Question: I have a table with books informations and the user must have the option to
sort the table as he wish.
There are three options:
'''
Author, Title, Edition
'''
all they can be ASCENDING or DESCENDING.
But there is no order in that selection. The user can select: or or even just .
The question is. Which way is better to create this in PHP? By Forms? Arrays? How can i suppose to manage this information to be like this?
'''
{"Author" => "Desc", "Title" => "Asc"}
'''
I've already got the sorting script, i just need to understand how can i manage customized information like this way. I think arrays would be better but how can i pass through Forms?
Here's a picture of the service just for those who did not understand:

Here's basically the code of everything until now:
'''
<?php
$file = file_get_contents('books.json');
$json = json_decode($file, true);
$json = array_map(function($a) { return $a['book'][0]; }, $json['books']);
foreach ($json as $key => $row):
$title[$key] = $row['Title'];
$author[$key] = $row['Author'];
$edition[$key] = $row['Edition'];
endforeach;
array_multisort($title, SORT_ASC, $author, SORT_ASC, $json); // This is the default
?>
<form method="post">
<table align="center">
<tr>
<td>
Sort By
</td>
<td>
Direction
</td>
</tr>
<tr>
<td>
<select class="select" id="firstRule" name="firstRule">
<option value="">Select</option>
<option value="Author">Author</option>
<option value="Title">Title</option>
<option value="Edition">Edition</option>
</select>
</td>
<td>
<select id="firstRuleOrder" name="firstRuleOrder">
<option value="">Select</option>
<option value="up">Ascendent</option>
<option value="down">Descendent</option>
</select>
</td>
</tr>
<tr>
<td>
<input type="submit">
</td>
</tr>
</table>
</form>
'''
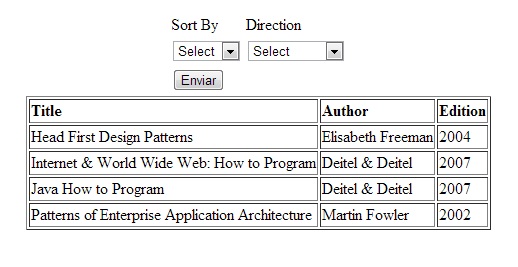
Answer: Instead of "firstRule" and "firstRuleOrder" the dropdowns should be named "rule[0]" and "ruleOrder[0]". Then duplicate them with increasing array indexes (you can do that with JavaScript or just show as many as there are columns).
To construct your call to 'array_multisort', you will have to iterate over '$_POST['rule']' and '$_POST['ruleOrder']' and create an array of arguments. The actual function call then happens with 'call_user_func_array' (that's necessary because you don't know the number of arguments in advance)